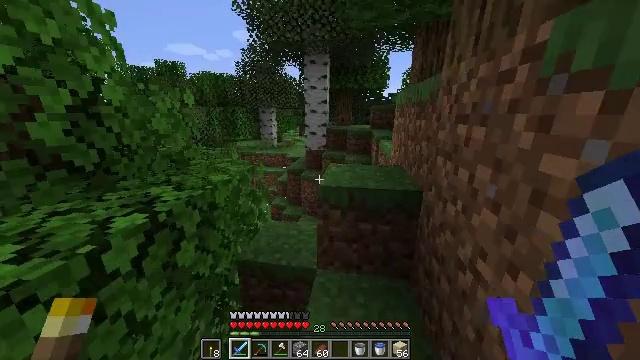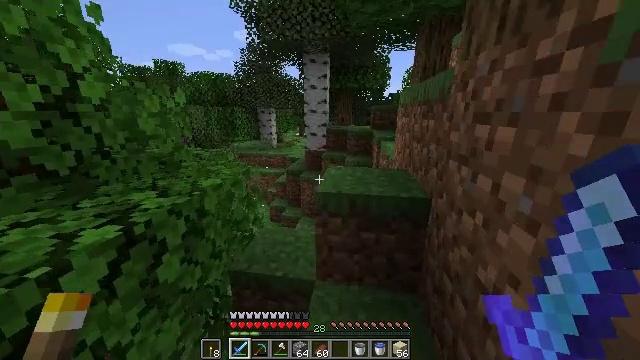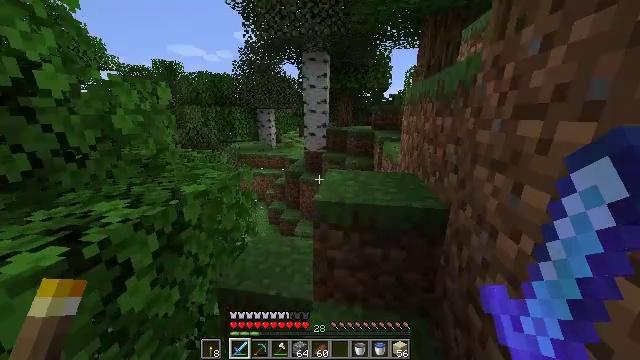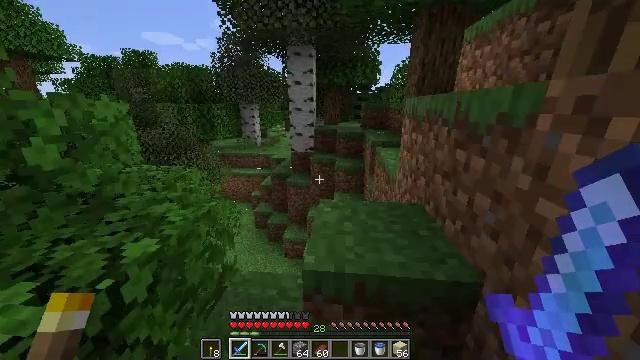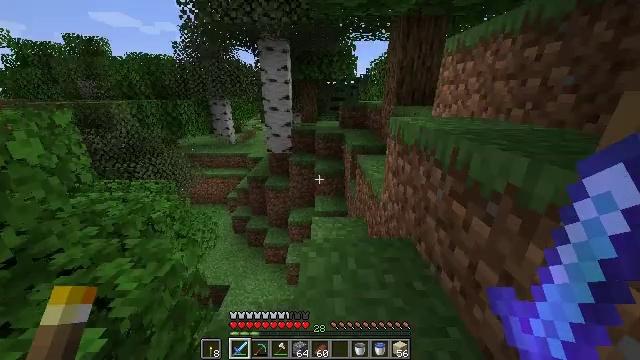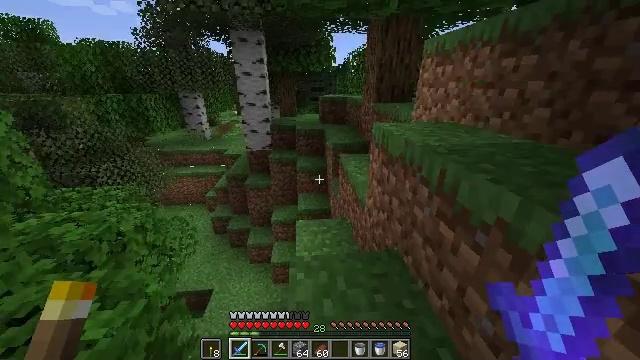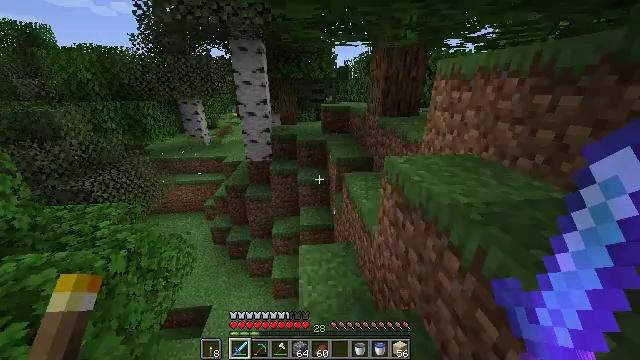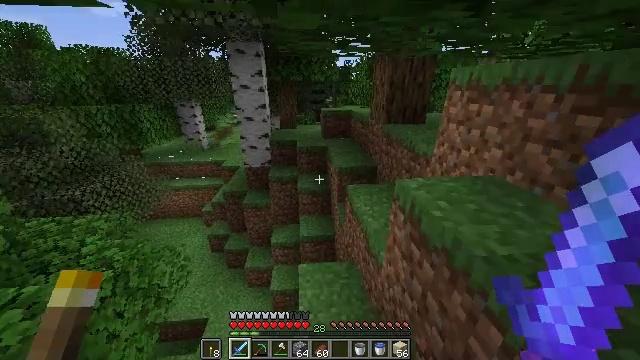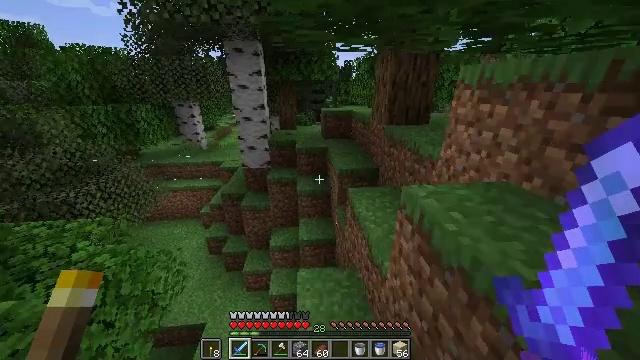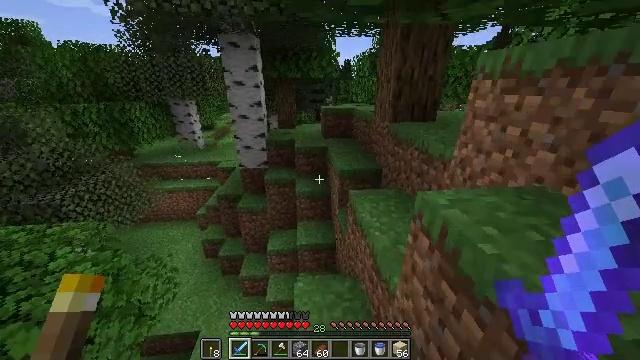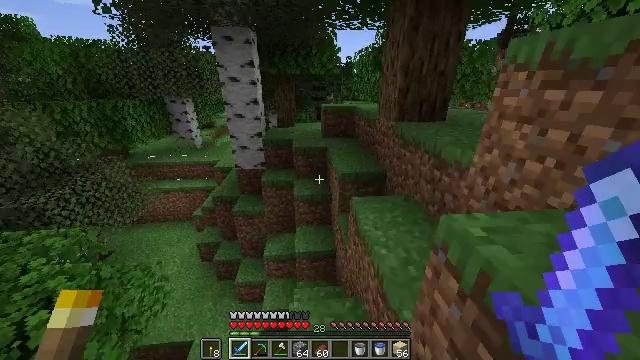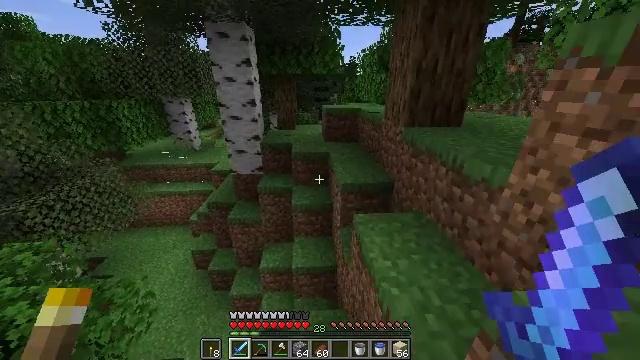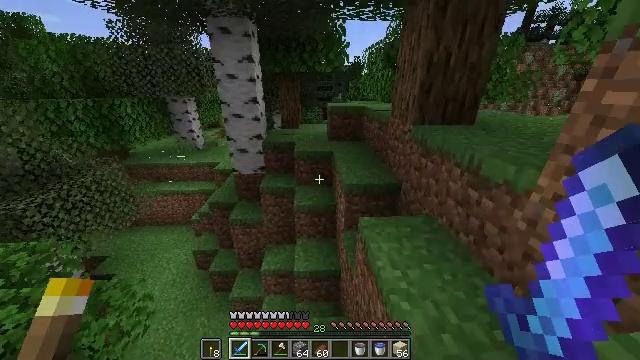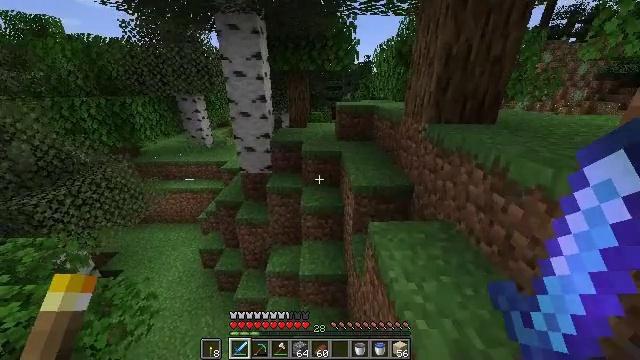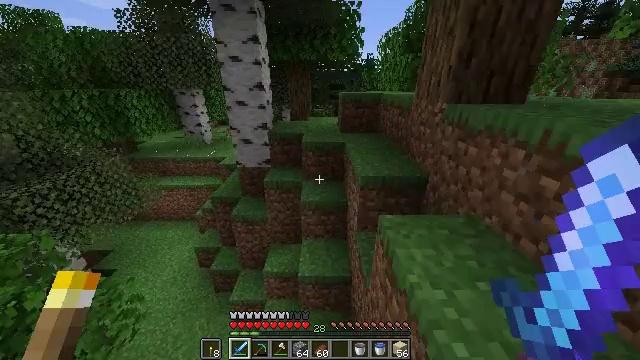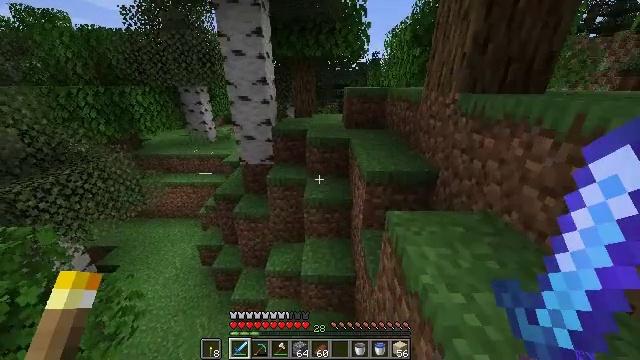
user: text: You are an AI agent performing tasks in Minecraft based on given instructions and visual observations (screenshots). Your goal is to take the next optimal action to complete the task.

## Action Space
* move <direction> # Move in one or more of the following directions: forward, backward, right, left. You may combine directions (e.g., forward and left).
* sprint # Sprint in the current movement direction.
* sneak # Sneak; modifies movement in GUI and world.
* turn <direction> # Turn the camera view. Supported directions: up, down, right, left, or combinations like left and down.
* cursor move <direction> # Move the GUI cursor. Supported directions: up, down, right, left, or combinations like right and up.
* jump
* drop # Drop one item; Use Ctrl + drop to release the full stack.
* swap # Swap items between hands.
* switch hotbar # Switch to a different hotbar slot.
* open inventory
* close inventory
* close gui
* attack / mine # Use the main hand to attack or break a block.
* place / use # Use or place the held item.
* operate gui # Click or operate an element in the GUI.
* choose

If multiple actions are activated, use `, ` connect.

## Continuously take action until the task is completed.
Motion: motion action
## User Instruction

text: Collect sugar cane near water sources.
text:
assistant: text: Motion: move forward, sprint
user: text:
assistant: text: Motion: move forward, sprint
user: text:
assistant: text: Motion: move forward, sprint, turn right and down, jump
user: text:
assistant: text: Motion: move forward, sprint, turn right and down, jump
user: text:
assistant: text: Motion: move forward, sprint, turn right and down, jump
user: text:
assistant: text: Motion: move forward and move right, sprint
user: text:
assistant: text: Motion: move forward and move right, sprint
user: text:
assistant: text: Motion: move forward and move right, sprint
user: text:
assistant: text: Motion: move forward and move right, sprint
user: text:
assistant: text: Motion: move forward, sprint
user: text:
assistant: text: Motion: move forward, sprint
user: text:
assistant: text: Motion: move forward, sprint, turn left
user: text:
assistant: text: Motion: move forward, sprint, turn left
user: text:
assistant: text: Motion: move forward, sprint
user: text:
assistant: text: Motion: move forward, sprint, turn left
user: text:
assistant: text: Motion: move forward, sprint, turn left
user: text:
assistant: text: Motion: move forward, sprint, turn left, jump
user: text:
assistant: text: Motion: move forward, sprint, turn left and up, jump
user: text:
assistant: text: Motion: move forward, sprint, jump
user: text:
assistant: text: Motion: move forward, sprint, turn left, jump
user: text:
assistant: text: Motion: move forward, sprint, jump
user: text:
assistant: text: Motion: move forward, sprint, jump
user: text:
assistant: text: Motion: move forward, sprint, jump
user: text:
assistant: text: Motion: move forward, sprint, turn right, jump
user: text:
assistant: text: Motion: move forward and move right, sprint, turn right, jump
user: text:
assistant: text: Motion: move forward and move right, sprint, turn right, jump
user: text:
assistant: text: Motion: move forward and move right, sprint, turn right, jump
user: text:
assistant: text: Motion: move forward, sprint, turn up, jump
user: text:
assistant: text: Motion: move forward, sprint, jump
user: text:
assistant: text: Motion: move forward, sprint, jump